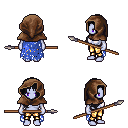
a pixel art fantasy rpg character, female body template, dark elf, purple skin, blue tattered cape, gold greaves, raven right-swept hairstyle, cloth hood, spear, four views (front, back, left, right), 2x2 character sprite sheet, small pixel art, hard edges, no anti-aliasing